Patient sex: M
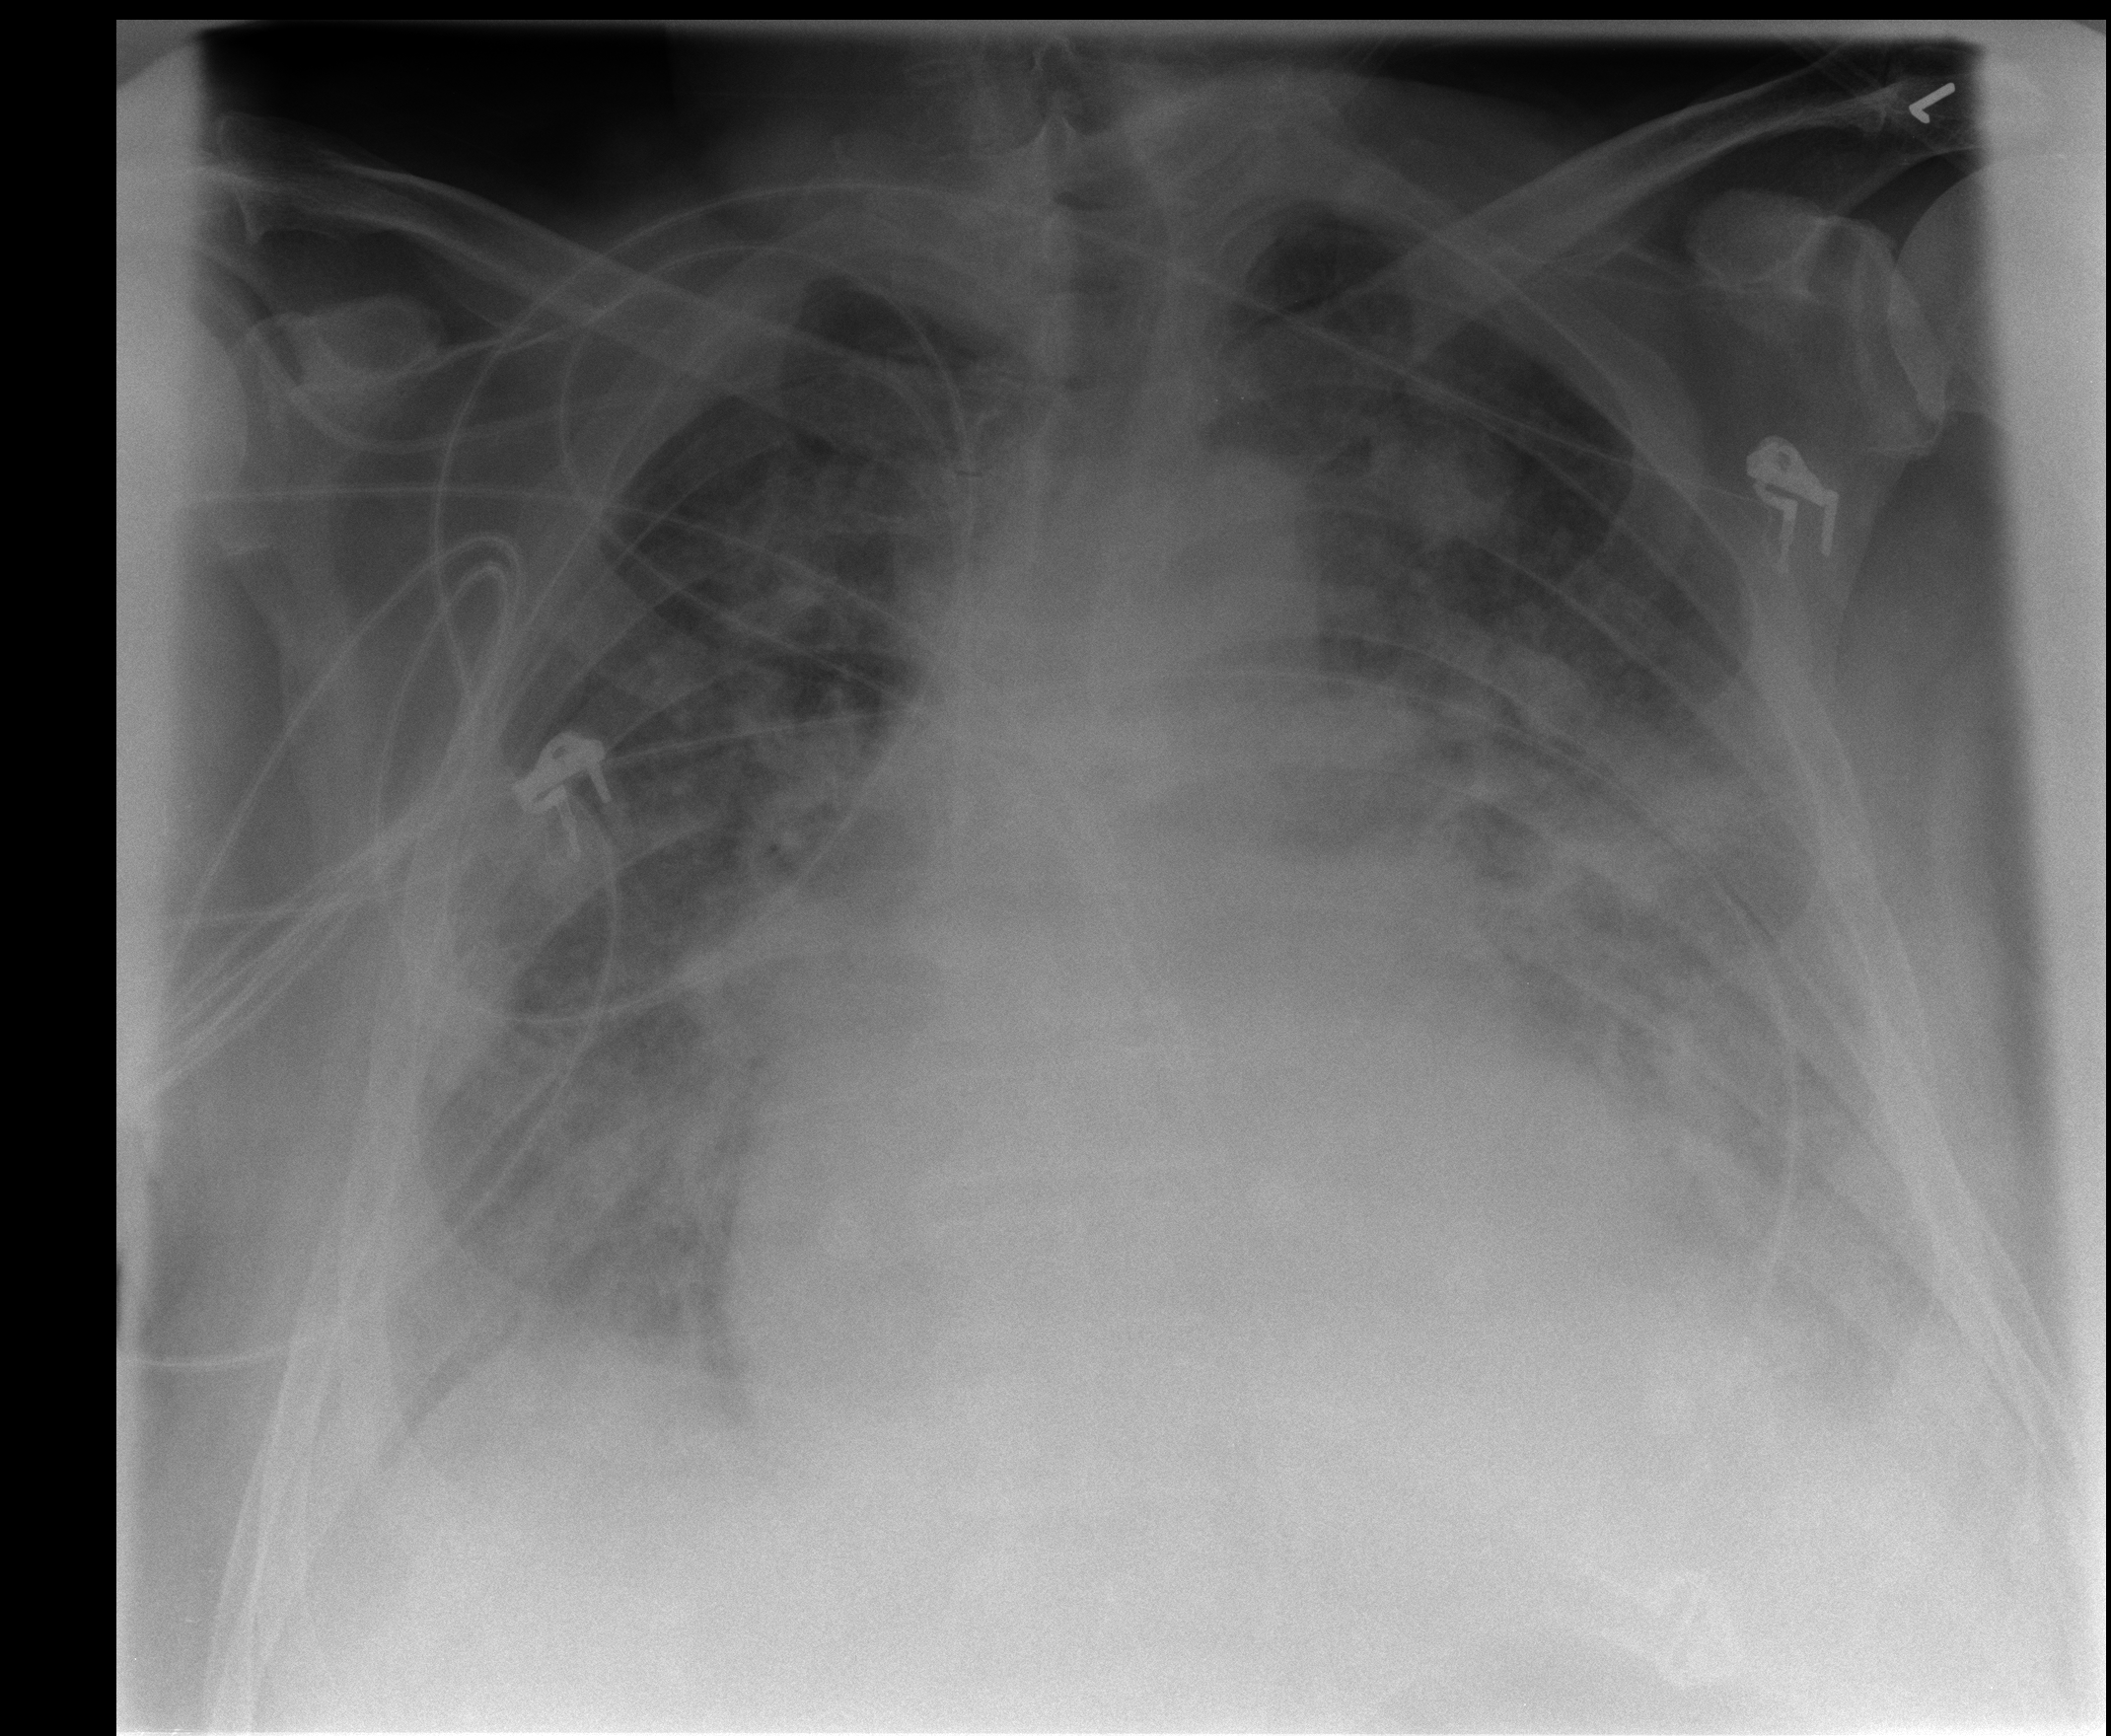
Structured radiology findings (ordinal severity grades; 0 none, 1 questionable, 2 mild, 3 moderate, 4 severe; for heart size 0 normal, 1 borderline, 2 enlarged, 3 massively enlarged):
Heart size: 2
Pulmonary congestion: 3
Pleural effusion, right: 2
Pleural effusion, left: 2
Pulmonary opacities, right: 4
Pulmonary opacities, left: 4
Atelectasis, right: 3
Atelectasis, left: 3